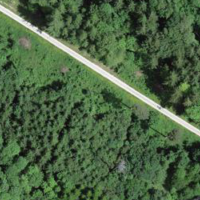
EUNIS habitat code: 43
Species observed at this site:
Dryocopus martius